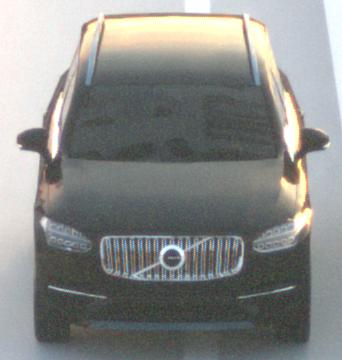
Make: Volvo
Model: XC90 B5
Detailed model: XC90 (L)
Model produced from: 2019/08
Model produced until: 2020/04
Doors: 5
Color: black
Road condition: dry road
Daytime: dawn
Contrast: medium contrast